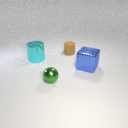
large cyan metal cylinder to the left of small brown rubber cylinder